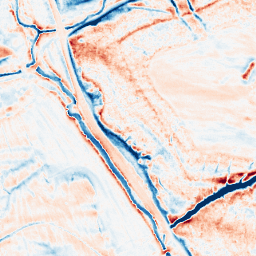
Category: classical
Decomposition family: gaussian_anisotropic
Decomposition parameters: sigma_x: 2
sigma_y: 5
Upsampling method: sinc_blackman
Upsampling parameters: scale: 4
kernel_size: 8
Upsampling scale: 4